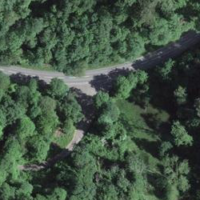
EUNIS habitat code: 44
Species observed at this site:
Allium ursinum